Aerial crown-view tile of a tropical tree (Barro Colorado Island, Panama), acquired 20250915:
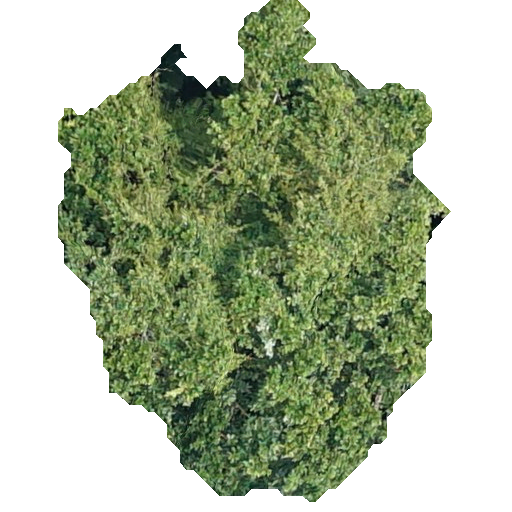
Species: Anacardium excelsum
GBIF accepted scientific name: Anacardium excelsum
Crown area: 190.649 m²